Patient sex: M
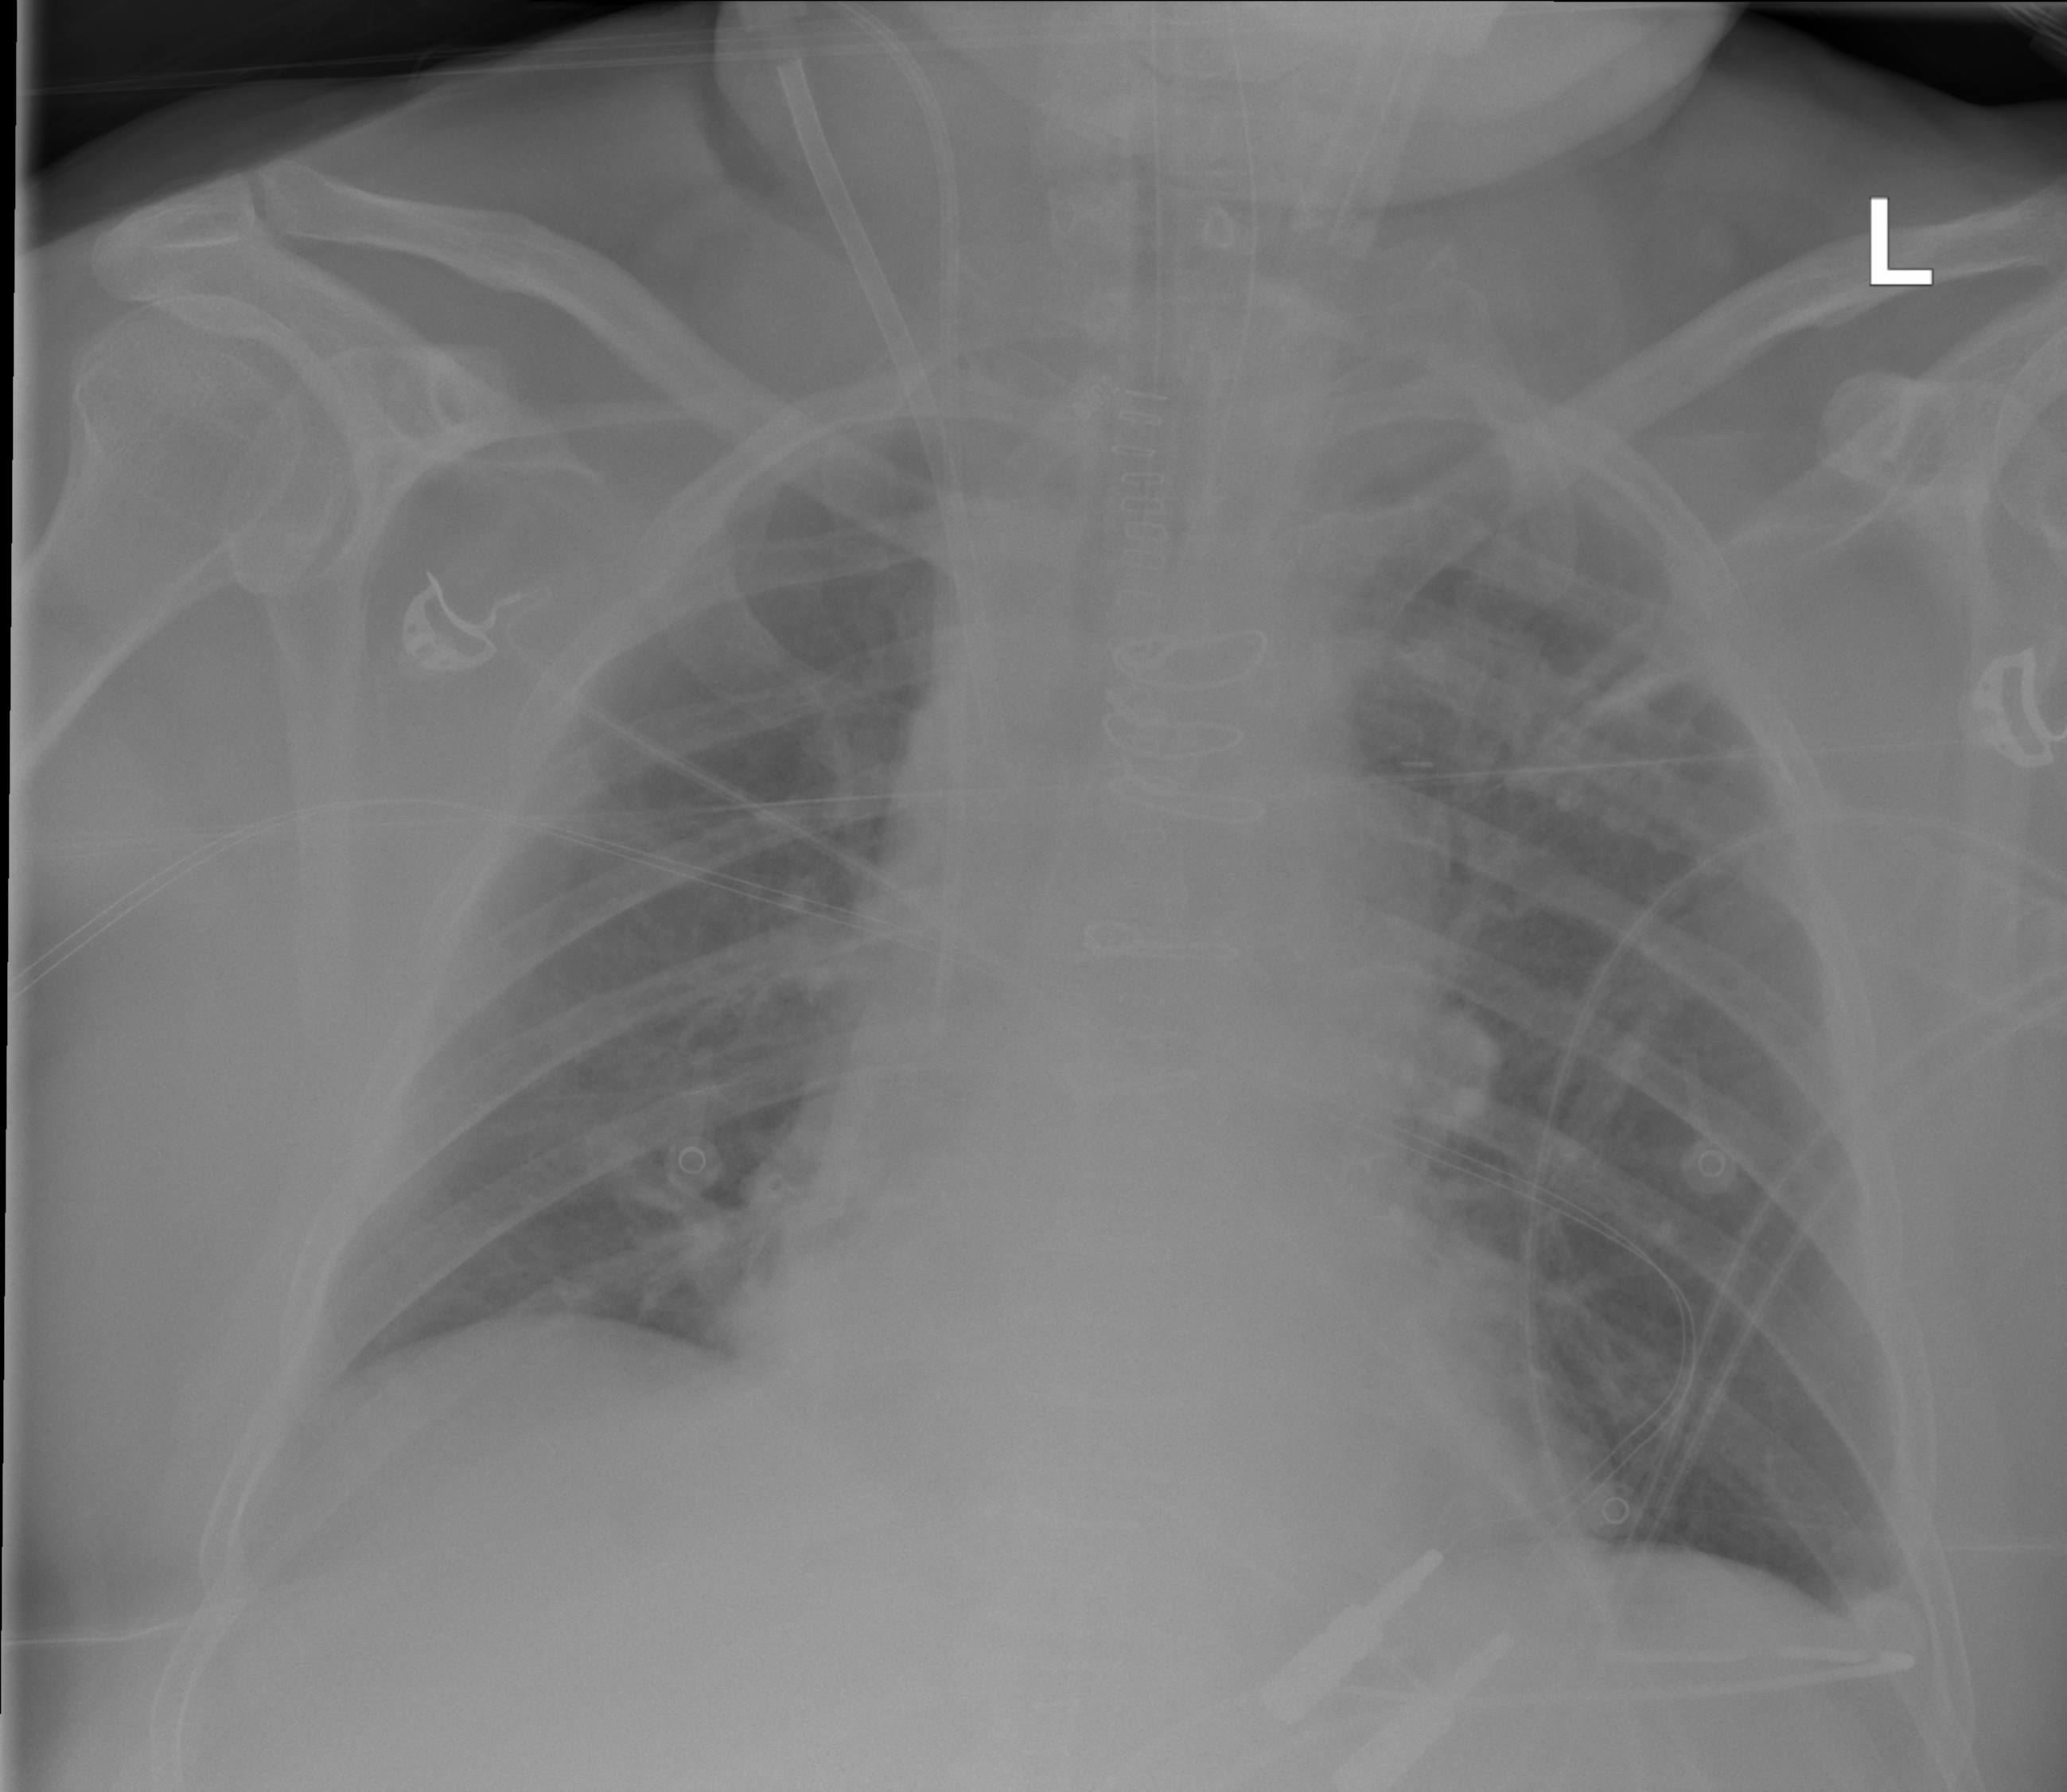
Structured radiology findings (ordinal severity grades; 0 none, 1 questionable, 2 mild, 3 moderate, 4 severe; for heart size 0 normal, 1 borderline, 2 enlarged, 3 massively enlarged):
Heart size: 0
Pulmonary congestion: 1
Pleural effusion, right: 0
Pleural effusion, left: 2
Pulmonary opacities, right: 0
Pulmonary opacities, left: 0
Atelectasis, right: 0
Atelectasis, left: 2